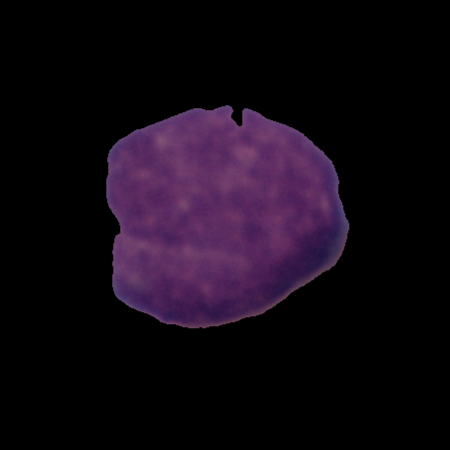
Label: healthy